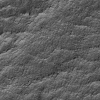
Atmospheric dust classification: not_dusty